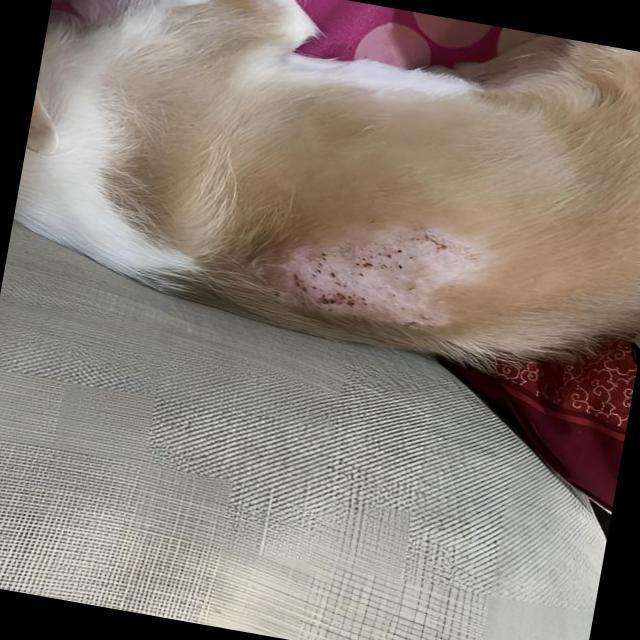
Canine dermatitis — inflammation of the skin presenting with erythema, pruritus, papules, and excoriation. May be allergic, contact, or atopic in origin.